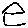
Label: house